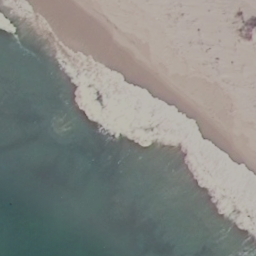
Label: beach